Interaction volume radius: 10 \u00c5
Interaction volume height: 10 \u00c5
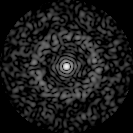
Disorder parameter: 0.8489